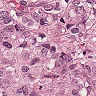
Metastatic tissue present: yes